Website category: sports
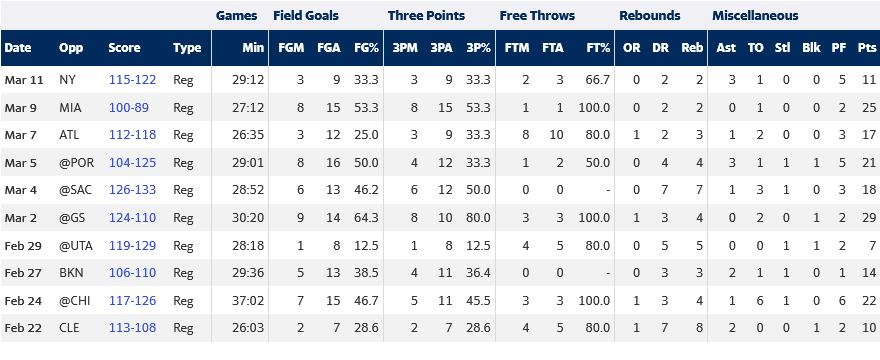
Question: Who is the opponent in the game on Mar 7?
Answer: ATL

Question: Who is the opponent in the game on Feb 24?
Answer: CHI

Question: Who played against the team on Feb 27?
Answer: BKN

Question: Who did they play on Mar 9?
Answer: MIA

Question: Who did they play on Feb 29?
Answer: UTA

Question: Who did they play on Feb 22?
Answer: CLE

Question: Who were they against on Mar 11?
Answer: NY

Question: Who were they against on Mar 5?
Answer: POR

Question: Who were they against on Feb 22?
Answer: CLE

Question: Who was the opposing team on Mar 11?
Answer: NY

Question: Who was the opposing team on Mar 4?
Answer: SAC

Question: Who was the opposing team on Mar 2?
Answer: GS

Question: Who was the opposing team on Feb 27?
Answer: BKN

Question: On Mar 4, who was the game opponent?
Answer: SAC

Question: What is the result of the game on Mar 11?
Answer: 115-122

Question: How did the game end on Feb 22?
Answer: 113-108

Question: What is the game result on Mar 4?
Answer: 126-133

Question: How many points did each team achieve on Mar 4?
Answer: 126-133

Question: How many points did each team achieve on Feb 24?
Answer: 117-126

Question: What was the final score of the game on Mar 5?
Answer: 104-125

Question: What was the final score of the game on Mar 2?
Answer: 124-110

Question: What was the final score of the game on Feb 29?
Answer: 119-129

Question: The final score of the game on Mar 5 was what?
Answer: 104-125

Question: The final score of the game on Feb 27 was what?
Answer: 106-110

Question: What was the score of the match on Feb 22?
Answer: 113-108

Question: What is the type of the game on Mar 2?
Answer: Reg

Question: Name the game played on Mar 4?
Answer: Reg

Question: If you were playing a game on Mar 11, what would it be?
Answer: Reg

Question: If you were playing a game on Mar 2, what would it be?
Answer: Reg

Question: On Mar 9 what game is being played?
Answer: Reg

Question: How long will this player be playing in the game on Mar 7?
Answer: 26:35

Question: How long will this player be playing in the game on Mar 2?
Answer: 30:20

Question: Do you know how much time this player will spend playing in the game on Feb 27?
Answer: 29:36

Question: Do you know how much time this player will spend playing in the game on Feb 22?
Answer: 26:03

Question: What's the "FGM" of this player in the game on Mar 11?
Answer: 3

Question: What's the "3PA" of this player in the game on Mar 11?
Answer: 9

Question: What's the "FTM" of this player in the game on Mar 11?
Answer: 2

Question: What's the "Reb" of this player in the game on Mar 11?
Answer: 2

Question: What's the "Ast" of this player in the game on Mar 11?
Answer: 3

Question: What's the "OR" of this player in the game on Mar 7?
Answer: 1

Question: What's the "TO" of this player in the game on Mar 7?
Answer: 2

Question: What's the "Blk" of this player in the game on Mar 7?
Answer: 0

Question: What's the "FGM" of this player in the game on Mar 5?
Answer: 8

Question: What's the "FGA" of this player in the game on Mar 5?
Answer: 16

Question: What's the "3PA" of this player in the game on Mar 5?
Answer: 12

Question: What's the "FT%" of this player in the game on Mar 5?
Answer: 50.0

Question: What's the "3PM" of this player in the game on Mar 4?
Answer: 6

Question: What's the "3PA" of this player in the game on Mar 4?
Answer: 12

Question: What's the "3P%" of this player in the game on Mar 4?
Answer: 50.0

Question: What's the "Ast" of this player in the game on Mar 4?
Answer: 1

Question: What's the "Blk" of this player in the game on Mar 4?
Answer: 0

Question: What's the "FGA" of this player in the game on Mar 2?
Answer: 14

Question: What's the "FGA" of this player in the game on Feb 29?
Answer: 8

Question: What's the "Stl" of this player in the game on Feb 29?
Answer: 1

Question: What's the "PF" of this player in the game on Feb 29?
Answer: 2

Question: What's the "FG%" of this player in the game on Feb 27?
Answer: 38.5

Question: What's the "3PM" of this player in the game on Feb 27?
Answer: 4

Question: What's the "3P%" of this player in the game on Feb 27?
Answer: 36.4

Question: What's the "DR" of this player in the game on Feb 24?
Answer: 3

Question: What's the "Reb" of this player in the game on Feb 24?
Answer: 4

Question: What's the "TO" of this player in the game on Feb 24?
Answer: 6

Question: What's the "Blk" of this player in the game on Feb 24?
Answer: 0

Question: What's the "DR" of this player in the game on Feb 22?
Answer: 7

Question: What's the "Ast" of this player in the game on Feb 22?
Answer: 2